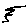
Label: zigzag